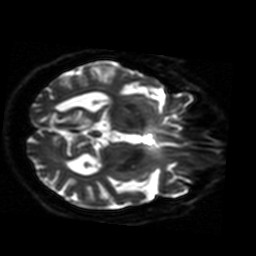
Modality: ADC
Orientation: axial
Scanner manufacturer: siemens
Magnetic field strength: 1.5 T
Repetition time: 8.7 s
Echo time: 0.119 s